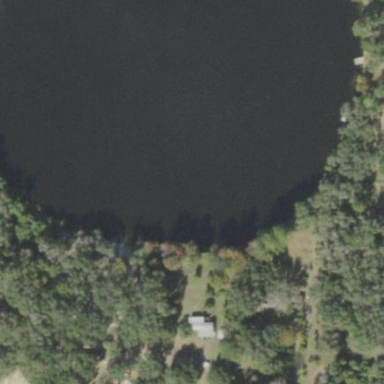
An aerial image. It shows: Serene lake.